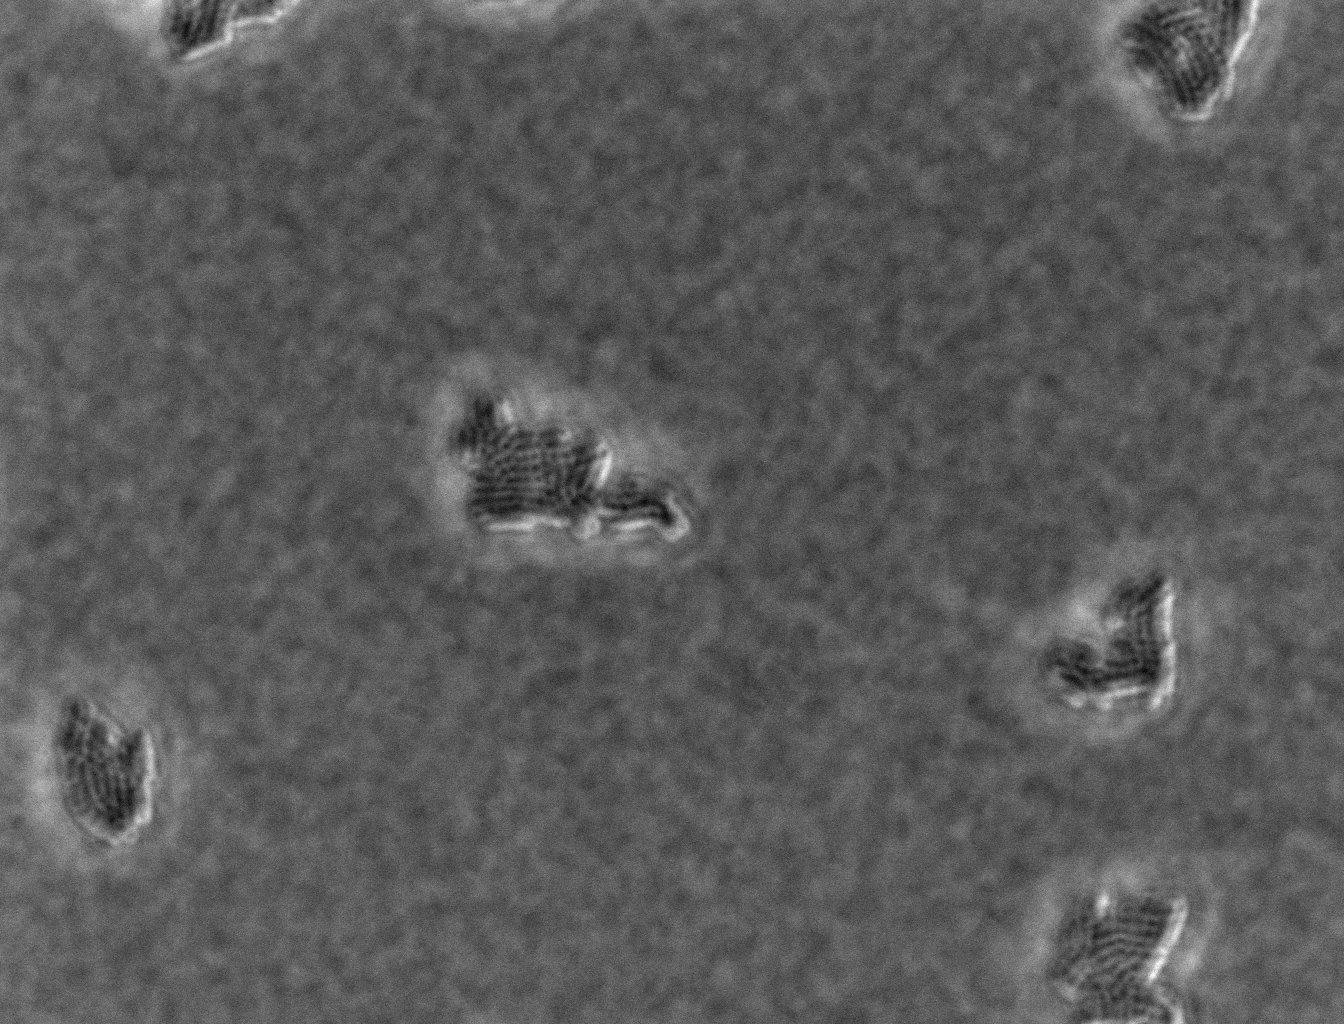
Defocused phase contrast microscopy, 60x objective, 3 h incubation